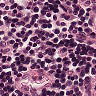
Metastatic tissue present: no